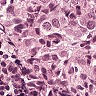
Metastatic tissue present: yes